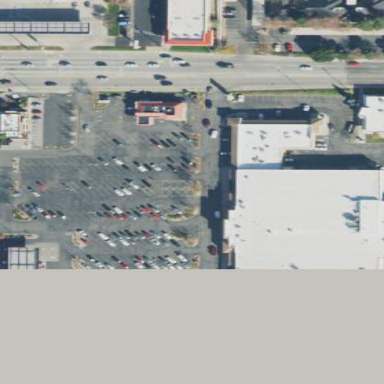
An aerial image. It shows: Parking area with surface.